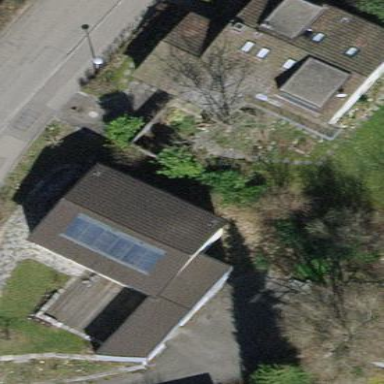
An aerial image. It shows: Detached building with gabled tile roof.